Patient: sex M, age 64
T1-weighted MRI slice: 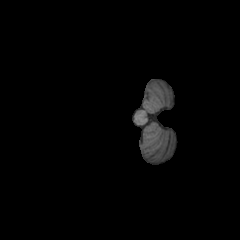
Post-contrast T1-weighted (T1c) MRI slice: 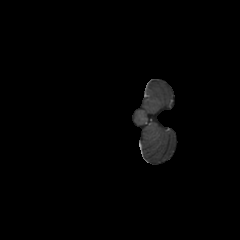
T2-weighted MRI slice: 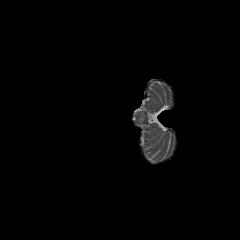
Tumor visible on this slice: no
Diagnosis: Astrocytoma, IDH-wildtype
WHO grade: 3